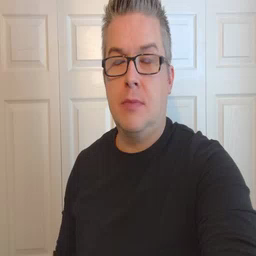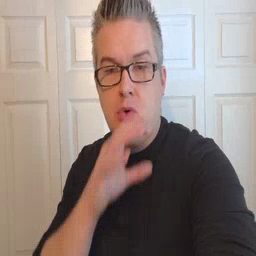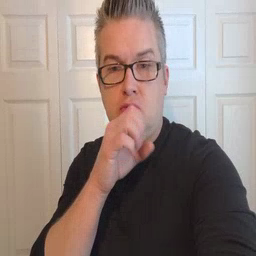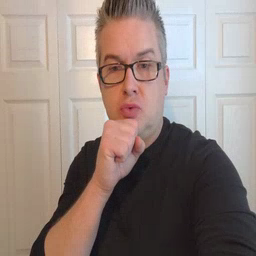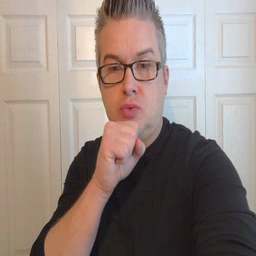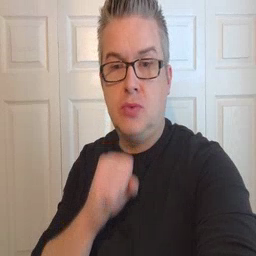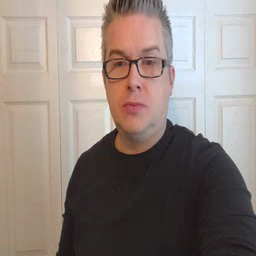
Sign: orange